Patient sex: F
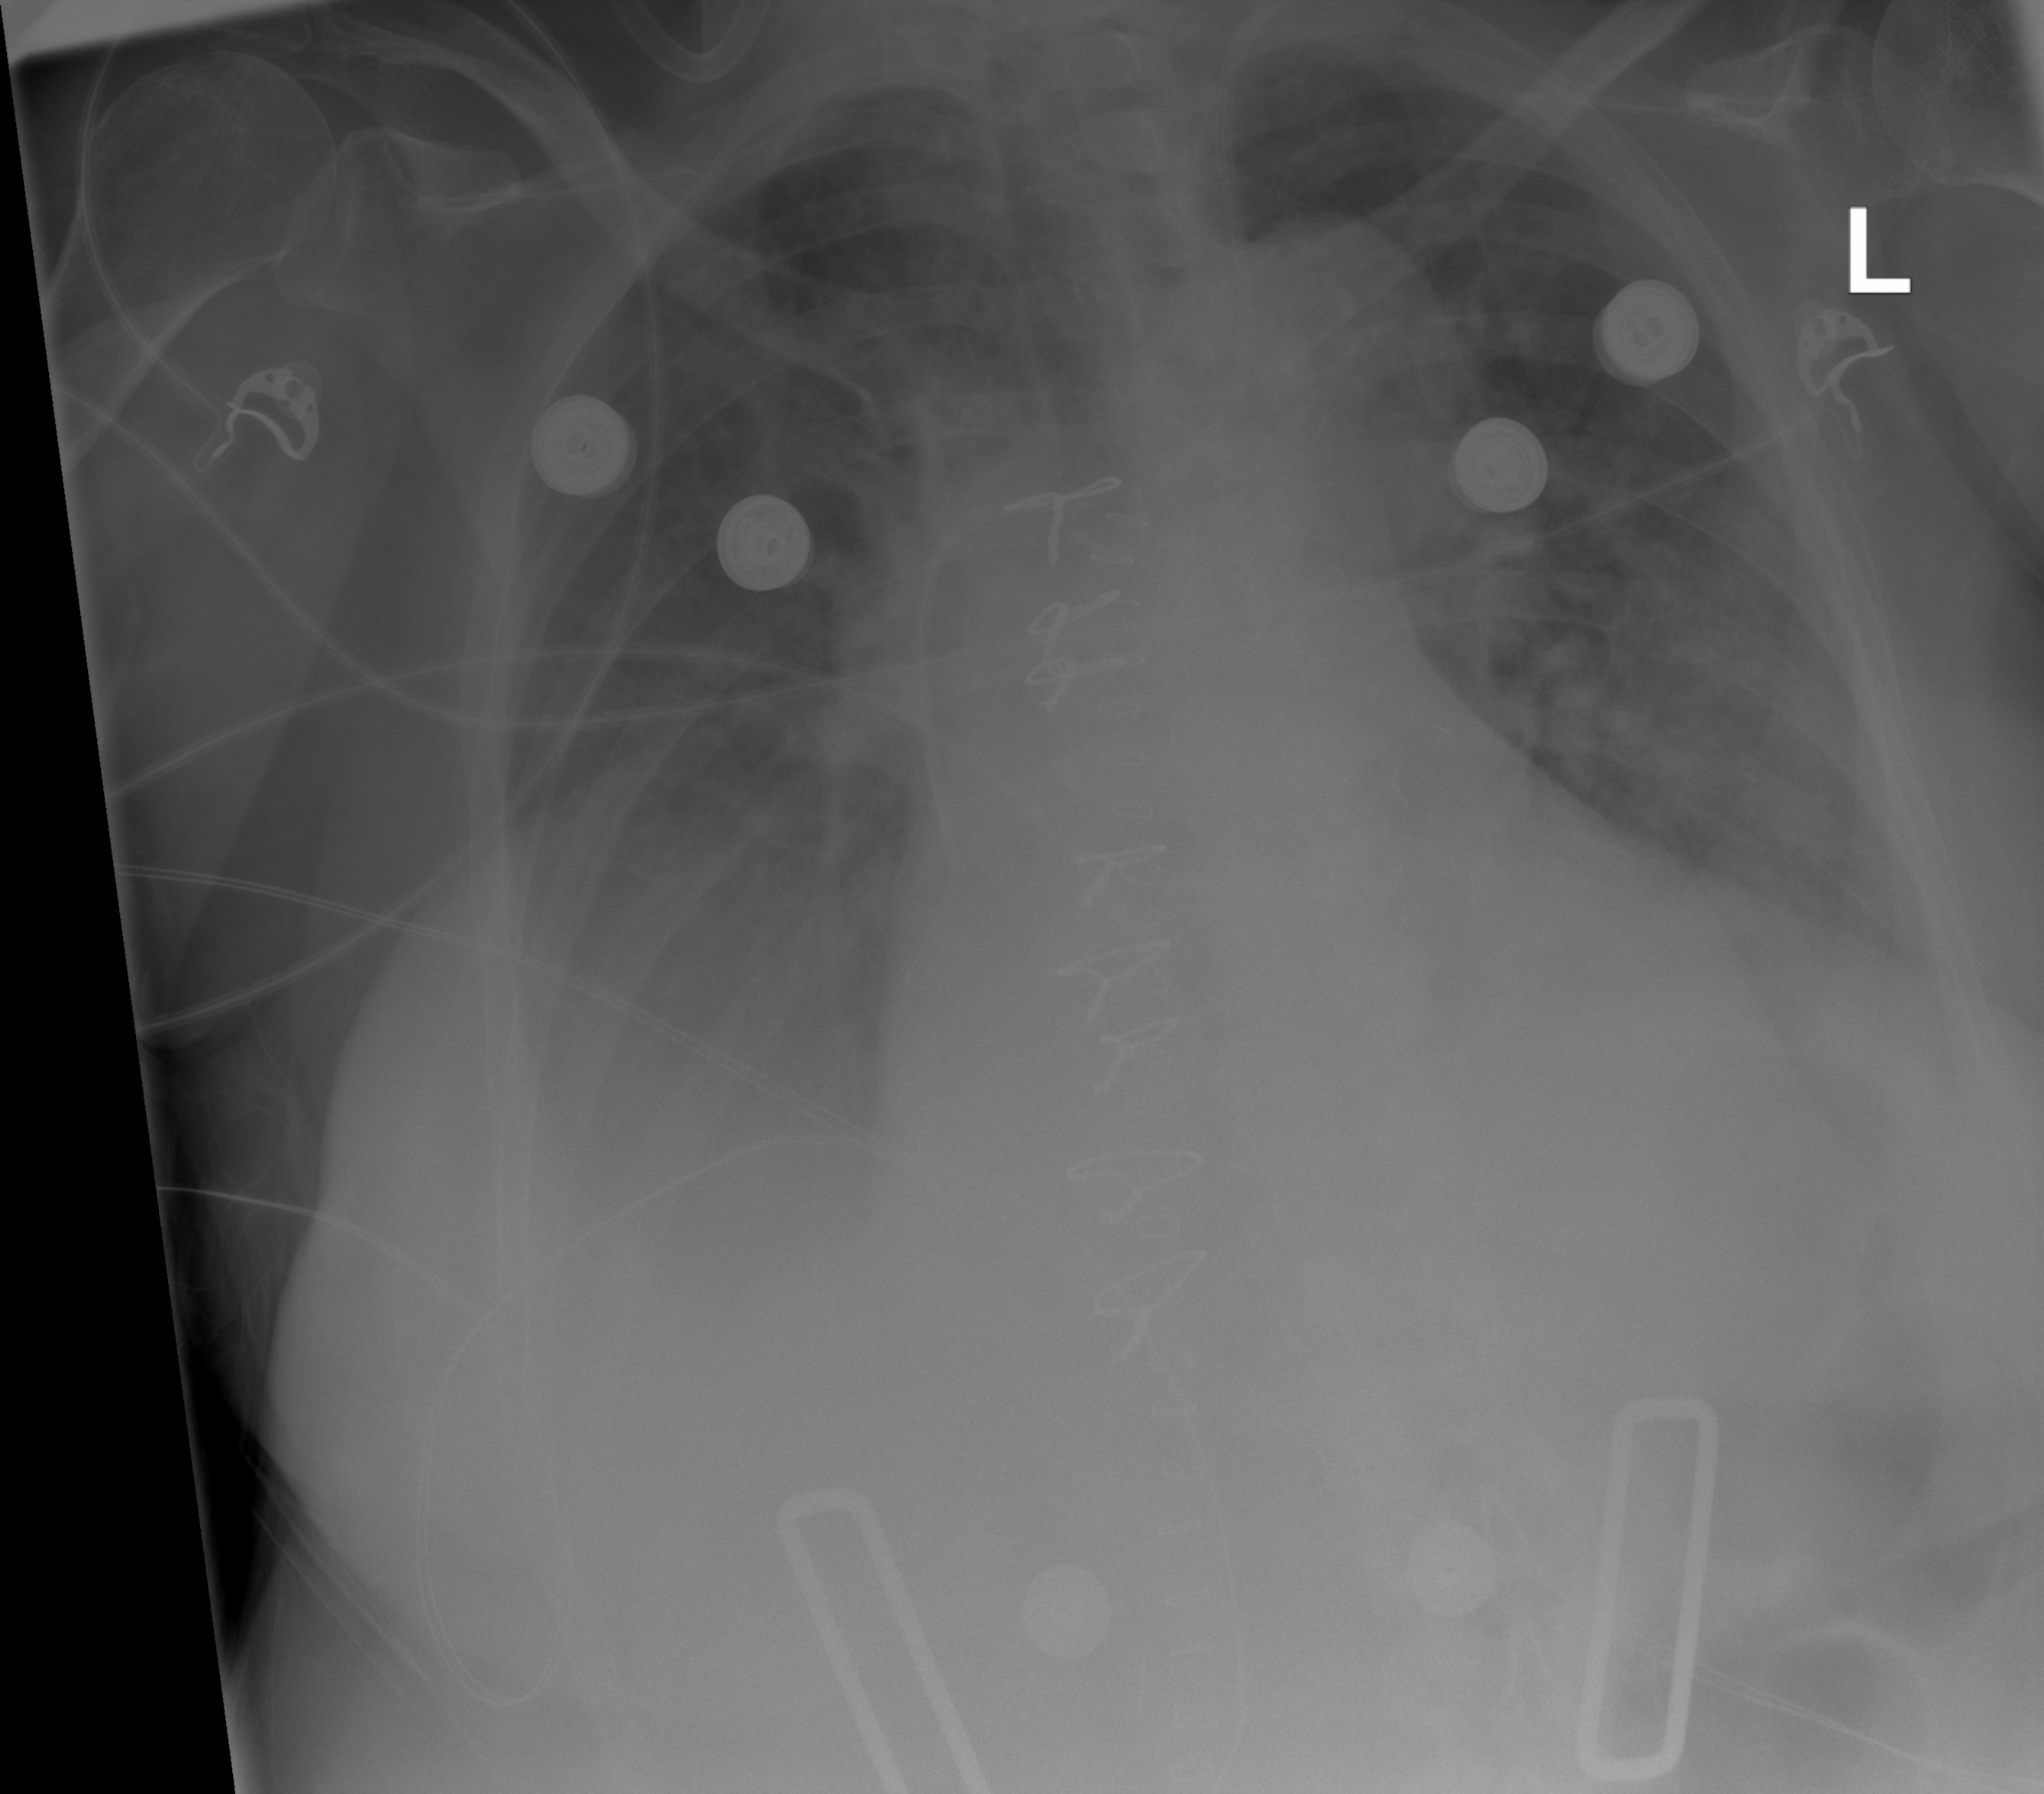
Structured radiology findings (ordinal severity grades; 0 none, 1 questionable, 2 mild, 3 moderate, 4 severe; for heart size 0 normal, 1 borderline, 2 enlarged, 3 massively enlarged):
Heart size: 1
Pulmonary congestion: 2
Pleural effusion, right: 3
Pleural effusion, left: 3
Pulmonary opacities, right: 2
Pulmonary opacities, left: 2
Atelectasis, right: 2
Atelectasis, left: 2